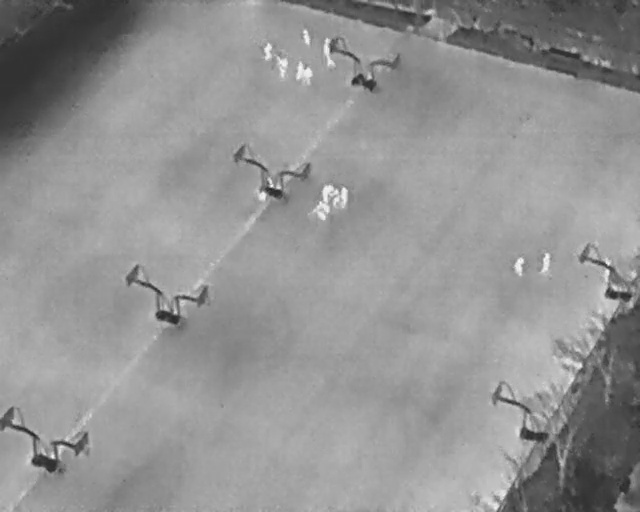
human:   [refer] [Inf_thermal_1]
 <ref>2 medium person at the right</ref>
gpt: <box>[[83, 50, 86, 52, 2], [79, 50, 82, 53, 2]]</box>

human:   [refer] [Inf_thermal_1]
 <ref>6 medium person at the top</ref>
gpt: <box>[[46, 6, 48, 8, 160], [49, 8, 52, 9, 2], [50, 10, 52, 12, 2], [46, 13, 49, 15, 2], [45, 12, 48, 14, 2], [40, 8, 43, 10, 2]]</box>

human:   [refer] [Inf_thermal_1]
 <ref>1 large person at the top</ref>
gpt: <box>[[42, 11, 46, 14, 2]]</box>